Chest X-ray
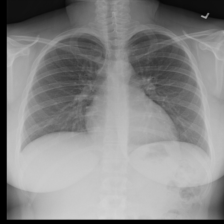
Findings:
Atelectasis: negative
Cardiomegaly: negative
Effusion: negative
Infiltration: negative
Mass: negative
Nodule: negative
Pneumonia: negative
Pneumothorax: negative
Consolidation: negative
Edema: negative
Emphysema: negative
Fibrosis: negative
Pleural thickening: negative
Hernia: negative